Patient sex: M
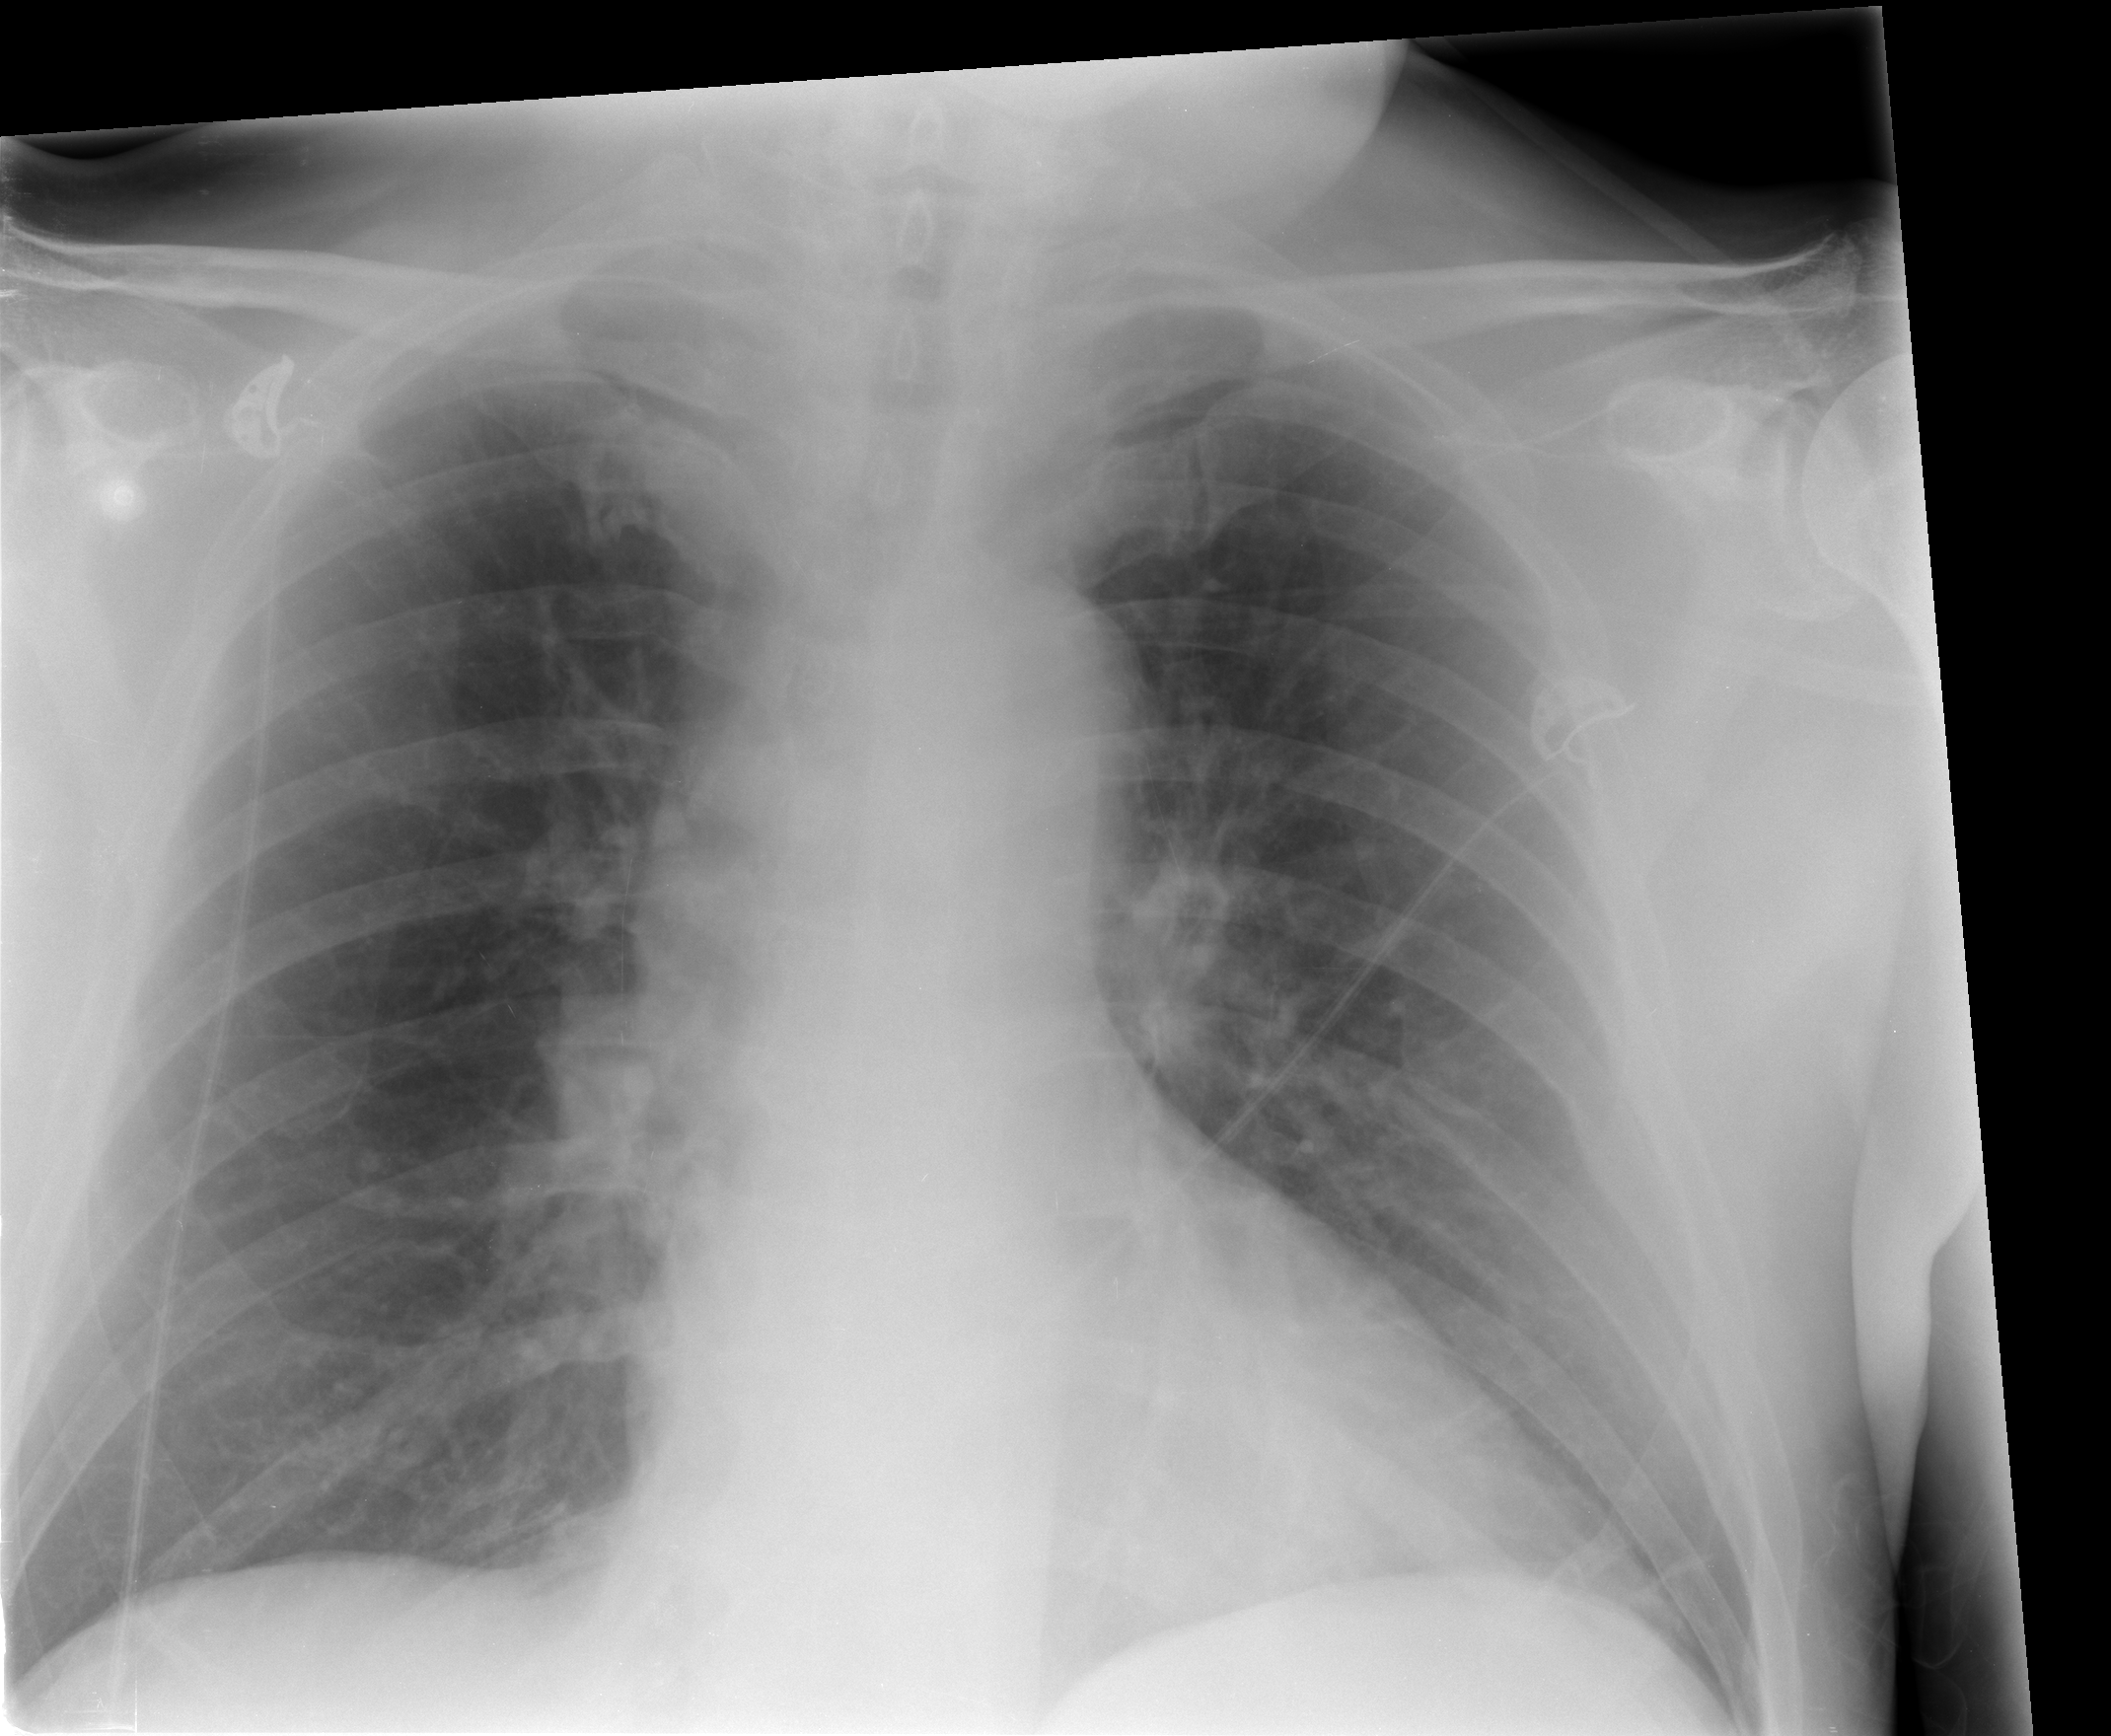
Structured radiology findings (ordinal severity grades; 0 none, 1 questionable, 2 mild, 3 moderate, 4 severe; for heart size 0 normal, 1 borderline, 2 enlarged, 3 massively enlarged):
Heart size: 2
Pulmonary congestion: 2
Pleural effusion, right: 0
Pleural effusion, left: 0
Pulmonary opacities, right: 0
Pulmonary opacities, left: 0
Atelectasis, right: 0
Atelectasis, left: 0